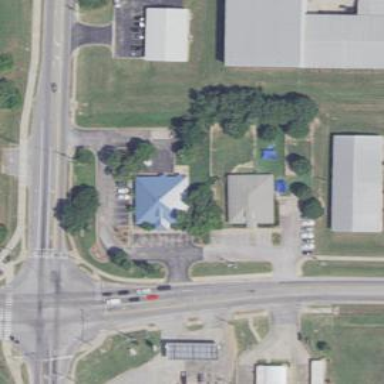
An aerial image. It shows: Veterinary facility.